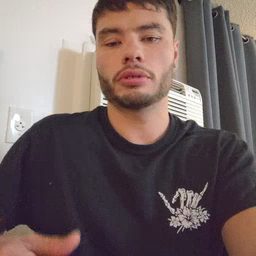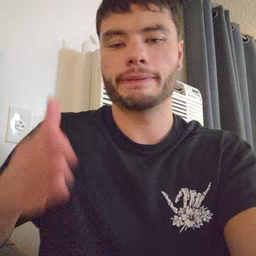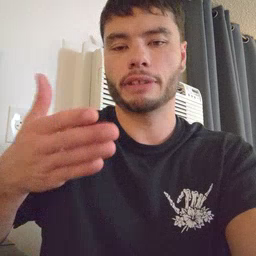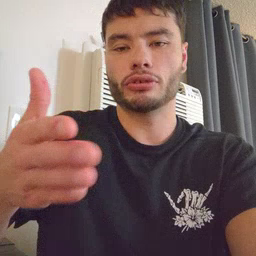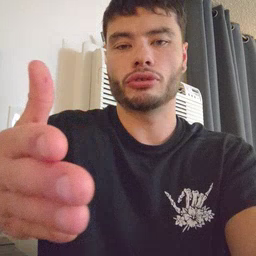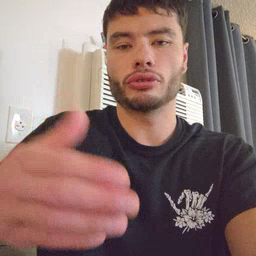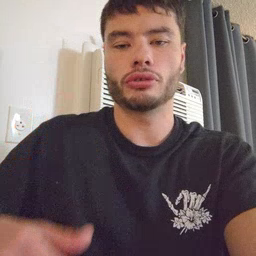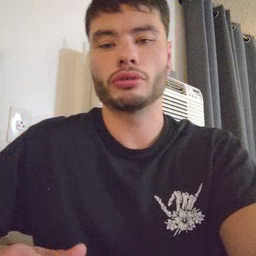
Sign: fish